Question: So I have a list of workspaces:
'''
<li class="workspace-object" ng-repeat="w in workspaces | filter:searchQuery" ng-click="selectWorkspace(w)">
<a href="" class="workspace-link">{{w.name | titleCase }}</a>
</li>
'''
That List gets updated in the database by some function, and then I call the loadWorkspaces function below, to re-populate the $scope.workspaces object
'''
$scope.loadWorkspaces = function() {
APIService.getWorkspaces().then(function(data){
$scope.workspaces = data;
});
}
'''
When this happens, the $scope.workspaces, when logged out, reads the right updated information immediately, however, the ng-repeat DUPLICATES, before it updates to the proper list. I have no idea why this happens. Any ideas?
In this example, I am updating the workspace title, and that update runs the loadworkspaces function.

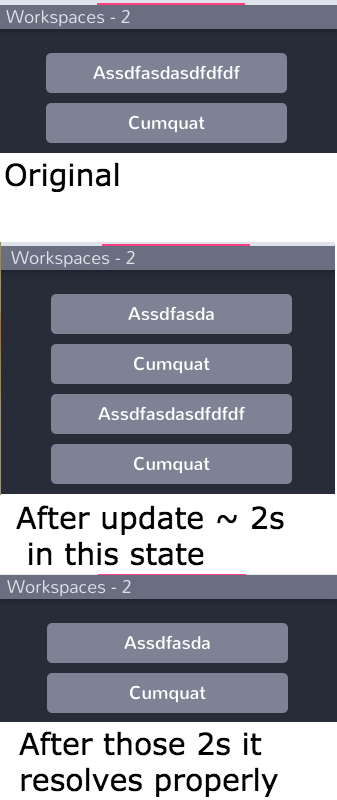
Answer: Try this ...
'''
w in workspaces track by $index
'''
> When the contents of the collection change, ngRepeat makes the corresponding > changes to the DOM:- - - By default, ngRepeat does not allow duplicate items in arrays. This is because when there are duplicates, it is not possible to maintain a one-to-one mapping between collection items and DOM elements.If you do need to repeat duplicate items, you can substitute the default tracking behavior with your own using the track by expression.For example, you may track items by the index of each item in the collection, using the special scope property $index